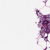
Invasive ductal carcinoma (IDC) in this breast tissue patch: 0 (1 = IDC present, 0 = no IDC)